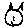
Label: cat